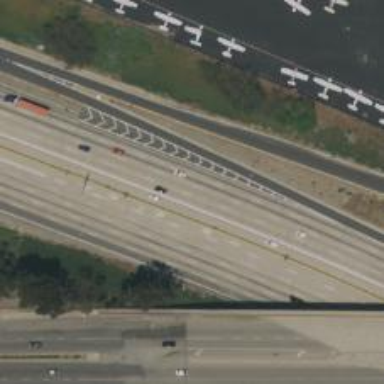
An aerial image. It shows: View of motorway.